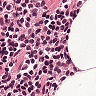
Metastatic tissue present: no